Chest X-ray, AP view. Patient: 19 years old, sex F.
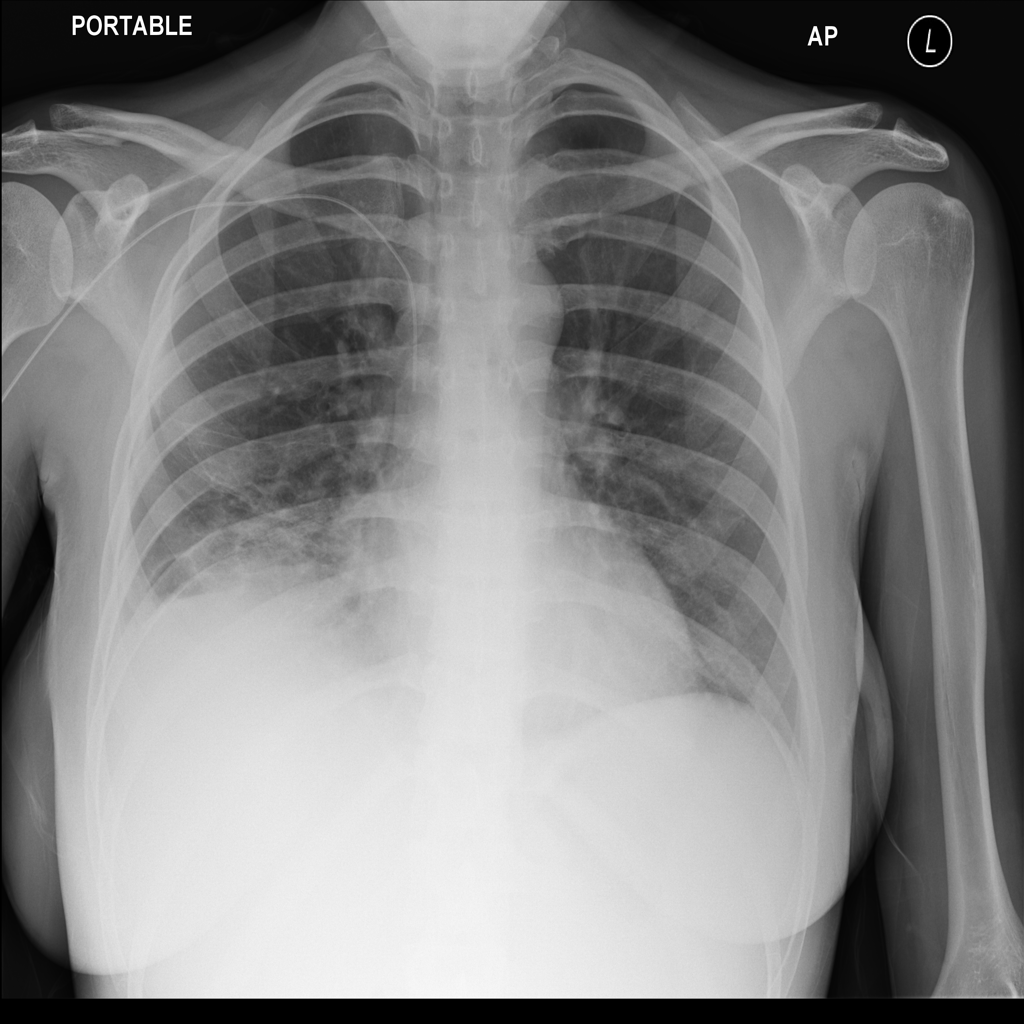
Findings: Infiltration